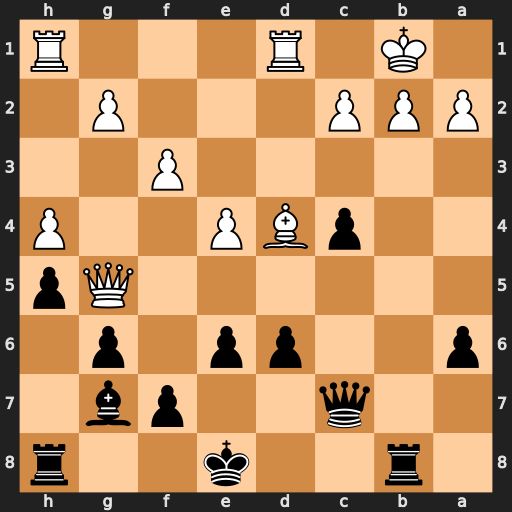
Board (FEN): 1r2k2r/2q2pb1/p2pp1p1/6Qp/2pBP2P/5P2/PPP3P1/1K1R3R
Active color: b
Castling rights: k
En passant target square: -
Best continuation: Bxd4 Rxd4 Qb6 Qc1 Qxd4